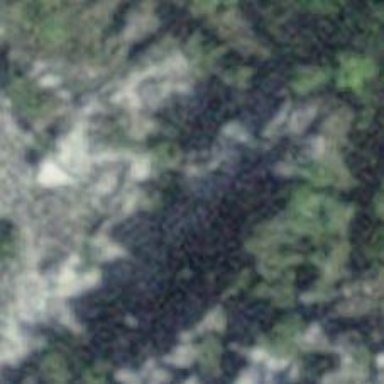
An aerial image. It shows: Cliff in nature.